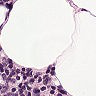
Metastatic tissue present: no